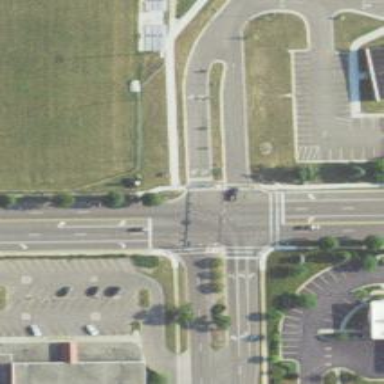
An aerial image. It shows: Marked crossing on footway.